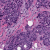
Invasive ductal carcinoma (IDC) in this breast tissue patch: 1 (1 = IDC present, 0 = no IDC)